Question: I have beanstalkd setup. I'm using the pheanstalk php library for adding jobs and for my workers.
Adding jobs is working correctly and I am logging the job id's in my database for later reference. No job id's are being skipped IE: they go in there sequentially numbered: 1,2,3,4
Now the part thats sort of working is the workers. They are working in the fact that they do what there supposed to but I have three of them running and for some reason the same job gets run two or three times rather than just once.
I'm not sure why this would be happening I am simply using a while loop with a memory check + my job code to monitor for a new job.
Here is the start of that code.
'''
while (1) {
$job = $this->pheanstalk->watch('my_tube')->ignore('default')->reserve();
$job_decoded = json_decode($job->getData(), false);
'''
Here is the output from benstalk console. Ignore the first line as that is the default tube which I am not using.

After adding one more job to the queue the total column incresses to 4 and nothing else changes.
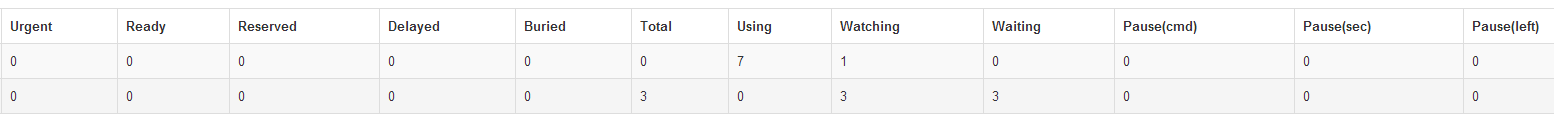
Answer: I found out the issue was an error causing the first worker to do what it was supposed to do but then crashing before removing the job.
So the next worker would pick it up and it would fail jumping to my catch block and bypassing the php error and then delete the job.